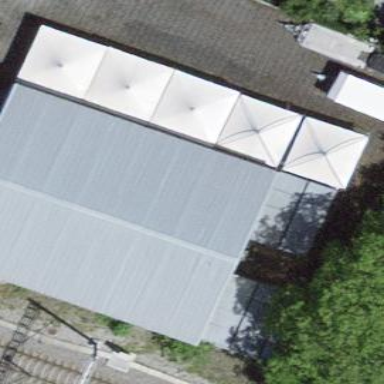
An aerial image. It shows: Warehouse building.